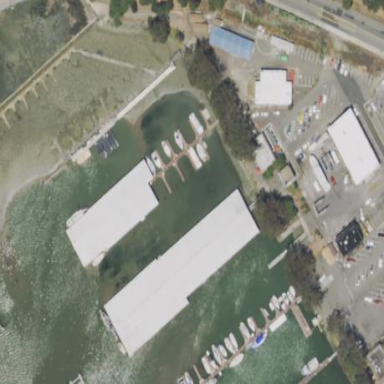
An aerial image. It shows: Boathouse.